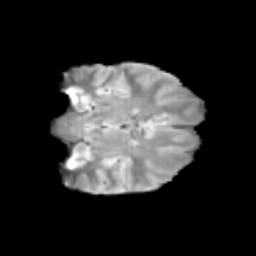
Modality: T2w
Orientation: coronal
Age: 12
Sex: female
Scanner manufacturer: siemens
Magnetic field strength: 3 T
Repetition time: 3.8 s
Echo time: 0.07 s